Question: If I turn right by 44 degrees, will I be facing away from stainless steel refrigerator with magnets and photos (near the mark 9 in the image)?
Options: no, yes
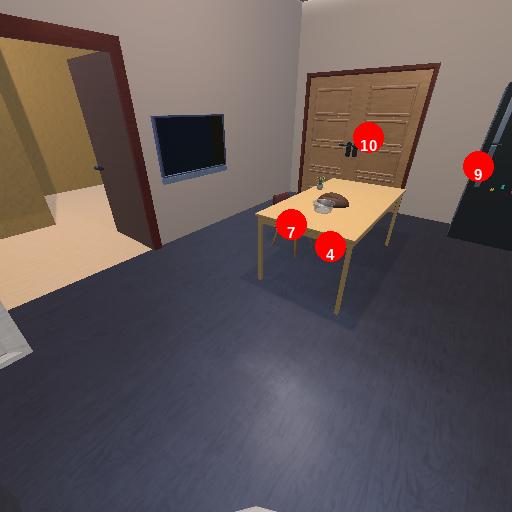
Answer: no